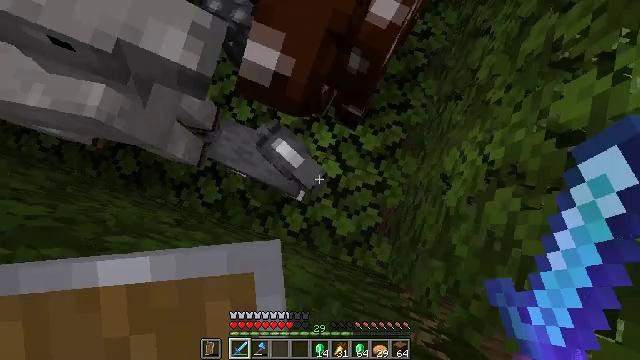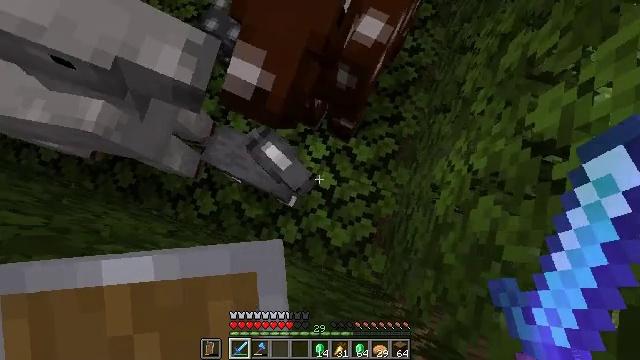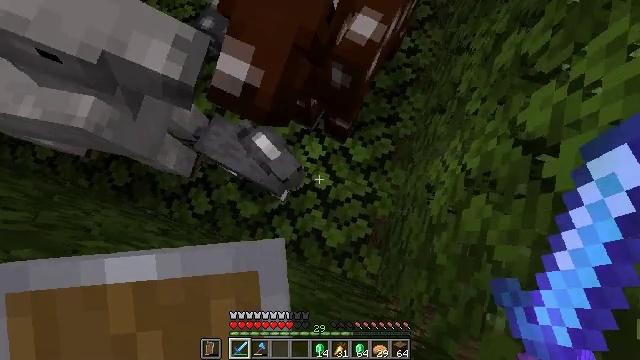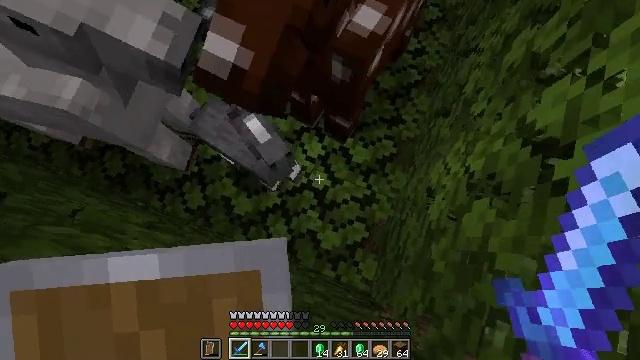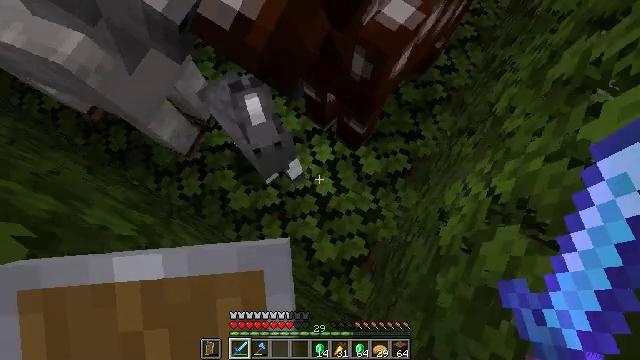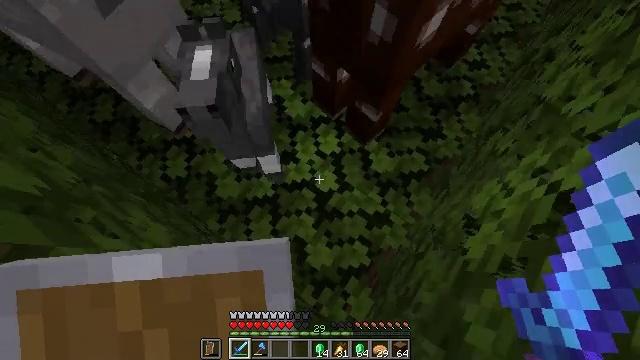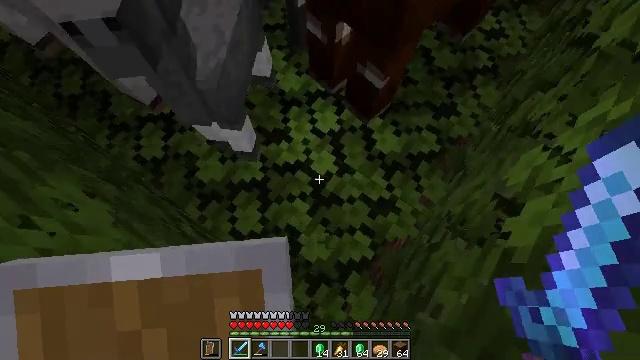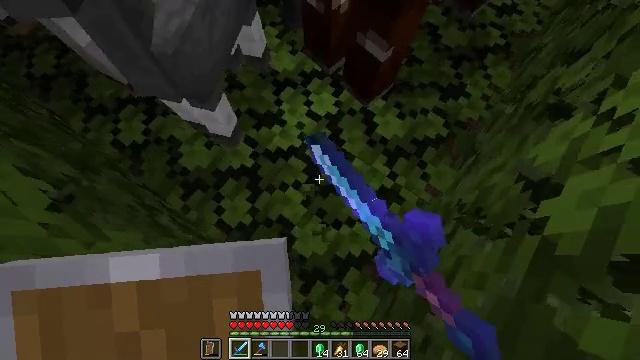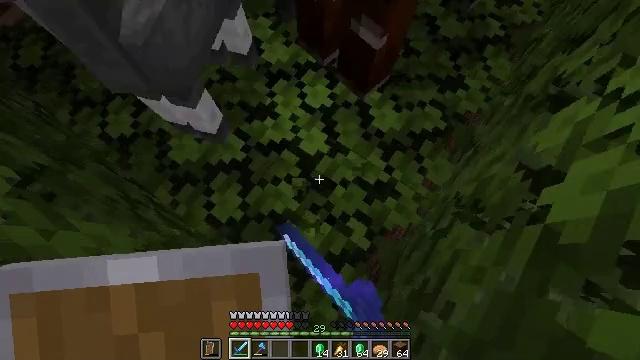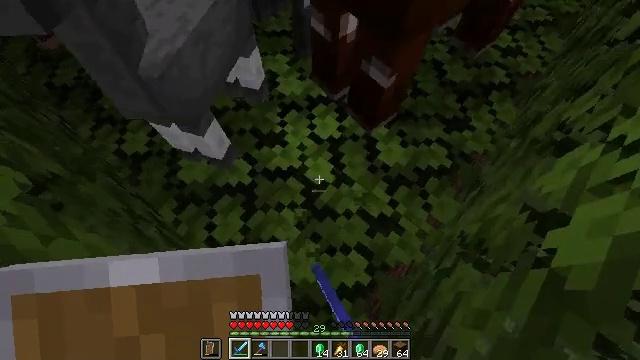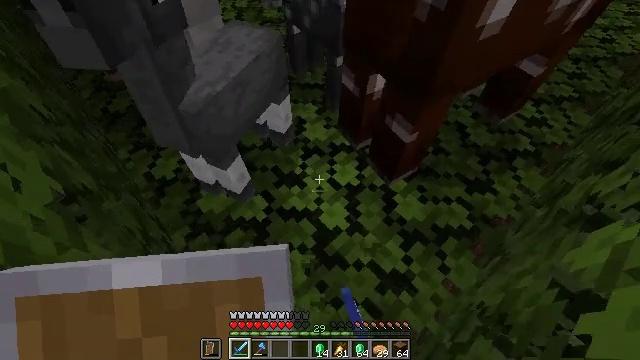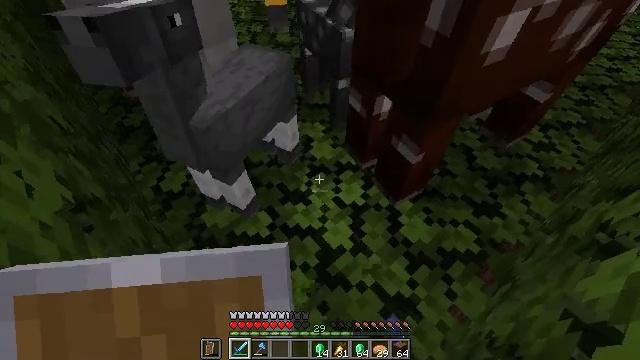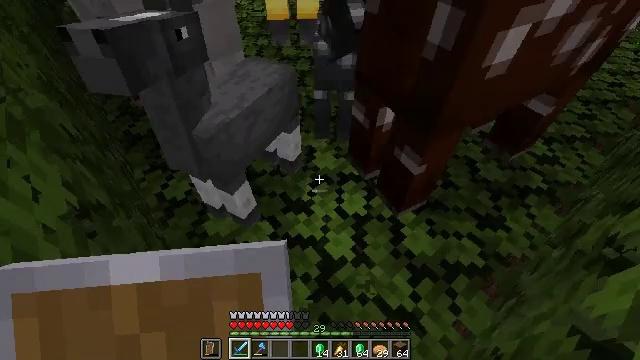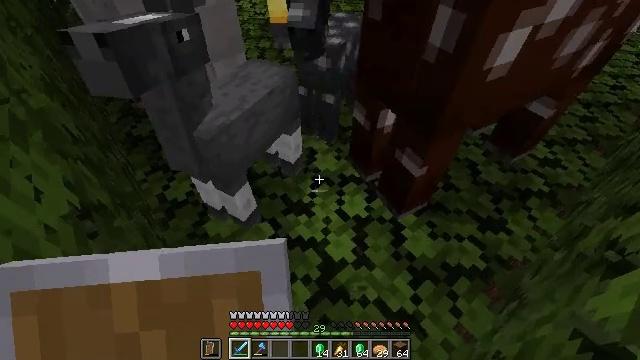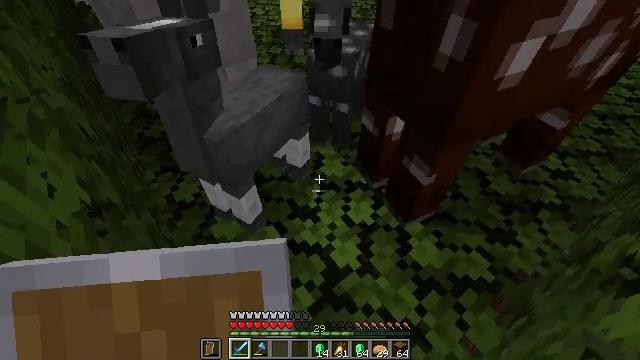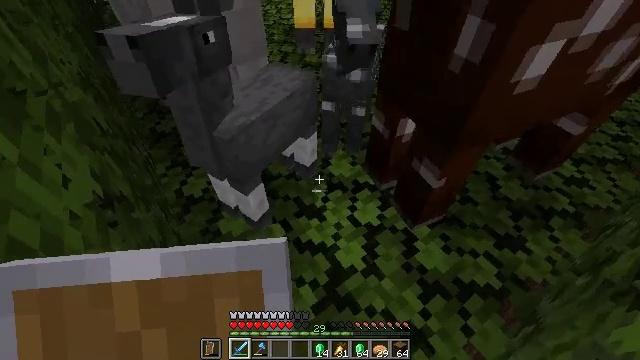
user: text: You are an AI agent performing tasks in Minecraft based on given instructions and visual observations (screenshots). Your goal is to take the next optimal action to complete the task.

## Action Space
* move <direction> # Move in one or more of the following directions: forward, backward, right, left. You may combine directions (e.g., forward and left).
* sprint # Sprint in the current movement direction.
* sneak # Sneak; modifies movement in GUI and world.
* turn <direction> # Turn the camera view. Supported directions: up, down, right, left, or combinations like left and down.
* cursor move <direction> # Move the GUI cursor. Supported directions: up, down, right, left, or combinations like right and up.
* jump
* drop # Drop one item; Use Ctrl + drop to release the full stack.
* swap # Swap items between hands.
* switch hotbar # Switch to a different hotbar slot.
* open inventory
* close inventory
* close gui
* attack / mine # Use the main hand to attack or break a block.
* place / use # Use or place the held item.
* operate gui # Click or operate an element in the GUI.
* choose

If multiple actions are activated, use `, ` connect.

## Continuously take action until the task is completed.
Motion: motion action
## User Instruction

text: Hunt a horse.
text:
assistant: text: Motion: turn up, jump
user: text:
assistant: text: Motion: jump
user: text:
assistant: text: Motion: turn left
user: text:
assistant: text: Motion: turn left and up
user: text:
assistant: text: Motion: turn left and up
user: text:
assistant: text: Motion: attack / mine
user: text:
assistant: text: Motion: attack / mine
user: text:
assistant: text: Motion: attack / mine
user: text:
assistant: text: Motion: turn left and up
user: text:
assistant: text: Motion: turn left and up
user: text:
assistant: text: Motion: turn left and up
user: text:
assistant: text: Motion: turn left and up
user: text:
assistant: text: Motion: no_op
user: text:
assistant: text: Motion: turn left and up
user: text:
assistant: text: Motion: turn left
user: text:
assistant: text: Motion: turn left
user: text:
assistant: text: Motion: turn left
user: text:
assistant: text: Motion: attack / mine
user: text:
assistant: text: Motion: attack / mine
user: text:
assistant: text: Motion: turn left and up, attack / mine
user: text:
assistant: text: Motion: no_op
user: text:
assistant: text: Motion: no_op
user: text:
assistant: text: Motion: no_op